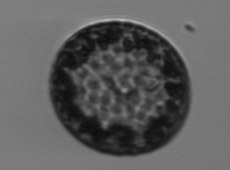
Label: Coscinodiscus